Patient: sex F, age 72
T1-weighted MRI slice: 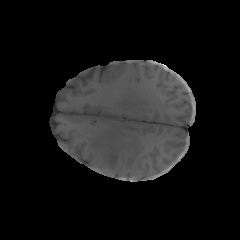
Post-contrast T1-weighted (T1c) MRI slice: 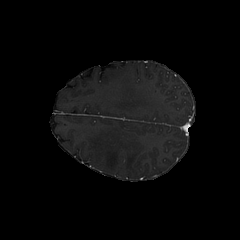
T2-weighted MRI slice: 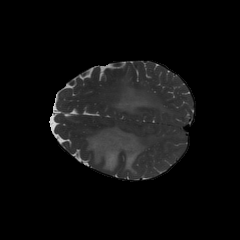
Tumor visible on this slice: yes
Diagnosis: Glioblastoma, IDH-wildtype
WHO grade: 4